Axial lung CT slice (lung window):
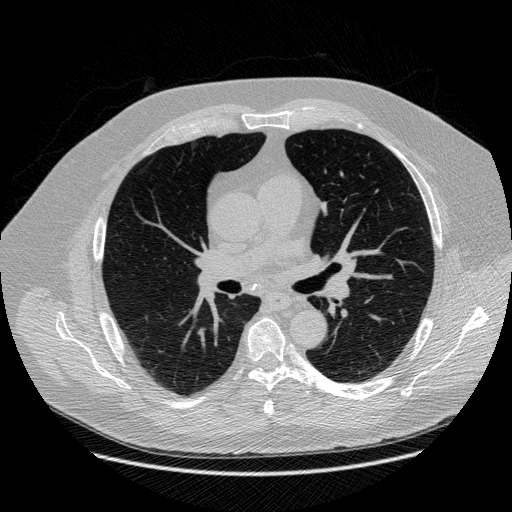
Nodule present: no